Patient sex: F
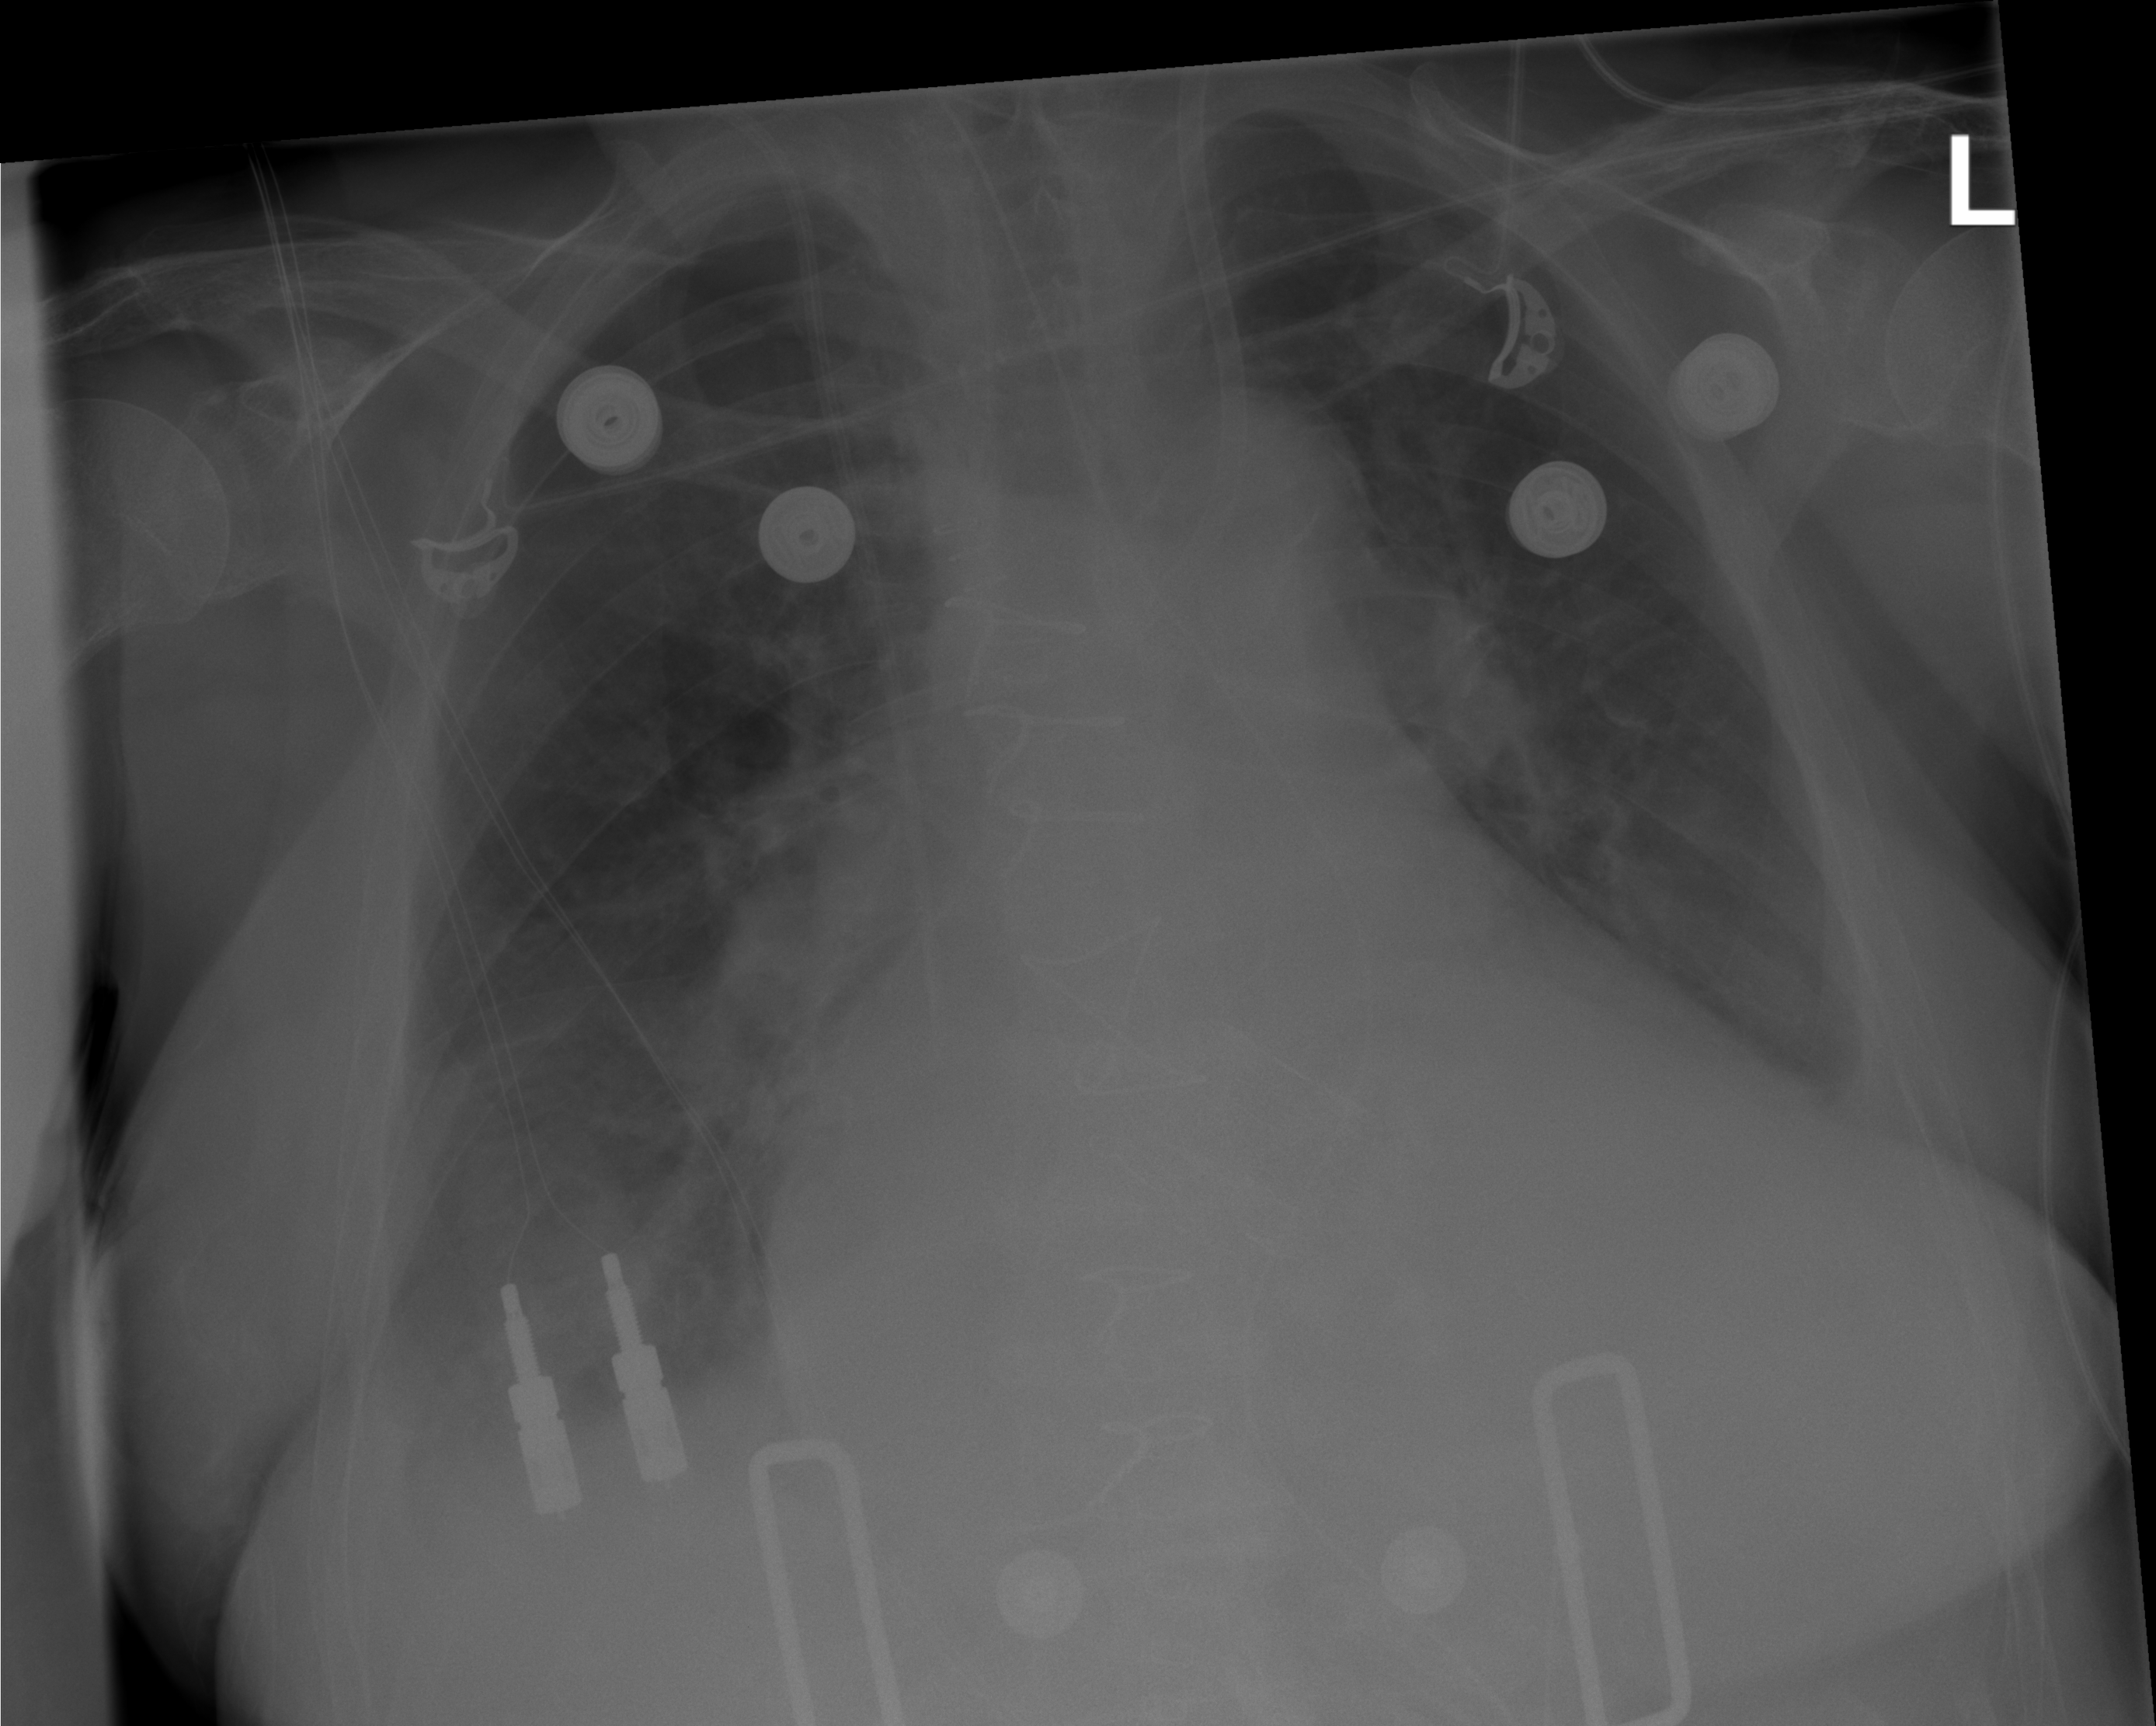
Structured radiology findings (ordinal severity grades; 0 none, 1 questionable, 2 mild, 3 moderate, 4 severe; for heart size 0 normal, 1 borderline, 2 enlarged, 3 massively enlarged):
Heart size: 2
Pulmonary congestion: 0
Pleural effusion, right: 2
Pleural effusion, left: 2
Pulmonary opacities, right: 2
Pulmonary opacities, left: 0
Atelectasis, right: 2
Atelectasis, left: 2